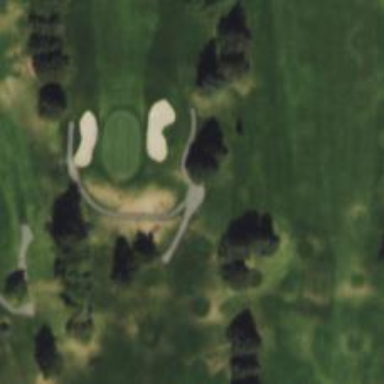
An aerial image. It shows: Service road designated as golf cart path.